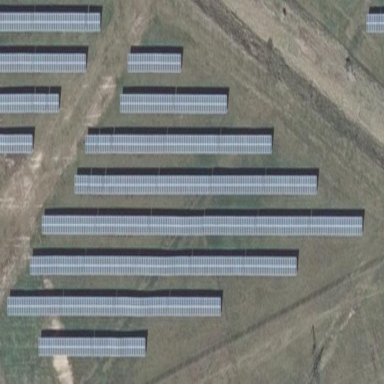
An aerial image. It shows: Solar power generator using photovoltaic method with solar photovoltaic panel types.